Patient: sex F, age 69
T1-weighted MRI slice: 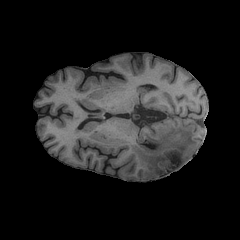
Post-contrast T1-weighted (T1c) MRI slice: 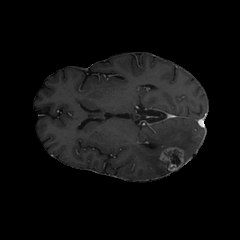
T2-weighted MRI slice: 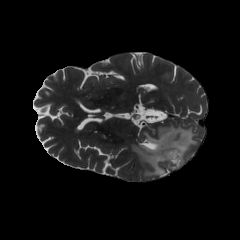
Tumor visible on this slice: yes
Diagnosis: Glioblastoma, IDH-wildtype
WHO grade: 4